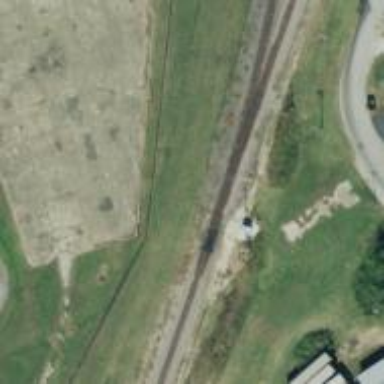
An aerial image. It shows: Railway track.